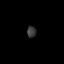
Tissue: prostate
Cell type: T cells
Senescence score: 0.3595
Nuclear area (px): 101
Mean DAPI intensity: 56.386